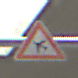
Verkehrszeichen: FlugbetriebRechts
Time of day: Midday
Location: Roofed (Urban)
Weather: Overcast
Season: NotSpecified
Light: Artificial